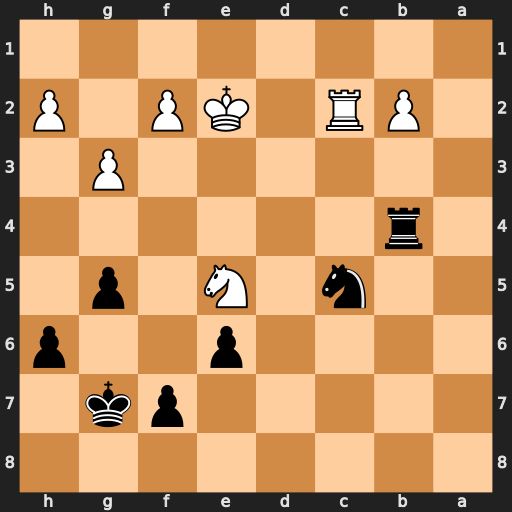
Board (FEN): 8/5pk1/4p2p/2n1N1p1/1r6/6P1/1PR1KP1P/8
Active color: b
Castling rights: -
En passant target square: -
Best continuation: Re4+ Kd2 Rxe5